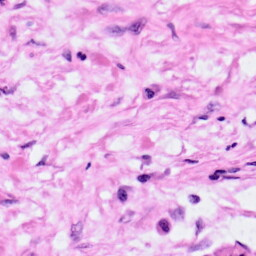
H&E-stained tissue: Pancreatic